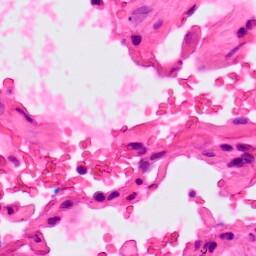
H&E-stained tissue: Lung